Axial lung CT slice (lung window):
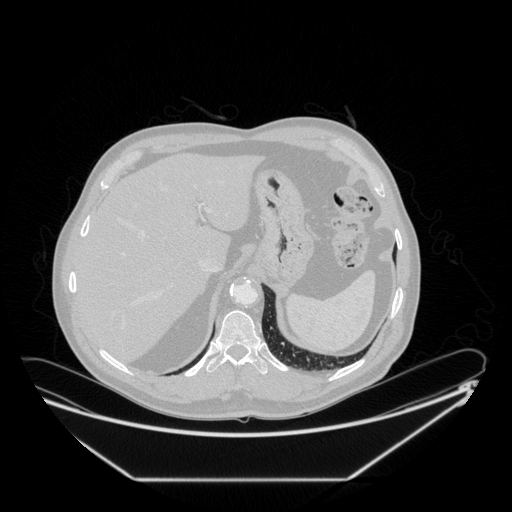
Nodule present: no